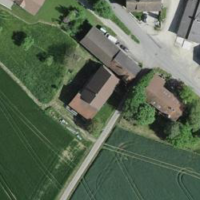
EUNIS habitat code: 54
Species observed at this site:
Dipsacus fullonum